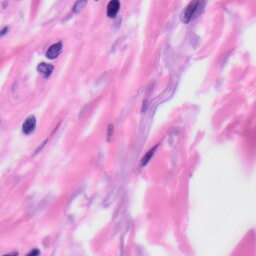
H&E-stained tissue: Skin